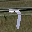
Label: 7